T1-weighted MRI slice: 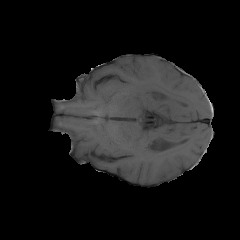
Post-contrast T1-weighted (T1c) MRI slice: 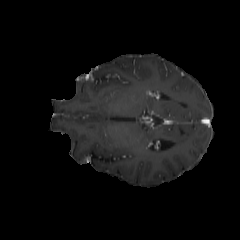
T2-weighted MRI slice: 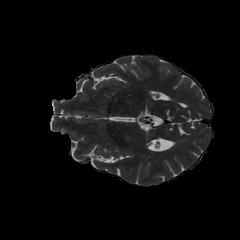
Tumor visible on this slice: no